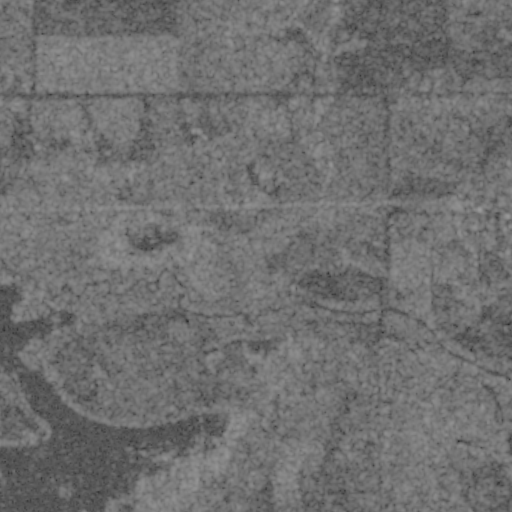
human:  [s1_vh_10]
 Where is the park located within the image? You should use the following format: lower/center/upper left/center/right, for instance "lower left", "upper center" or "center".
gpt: The park is located in the center right of the image.
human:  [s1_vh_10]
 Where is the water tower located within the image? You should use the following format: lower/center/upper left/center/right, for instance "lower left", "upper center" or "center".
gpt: The water tower is located in the center right of the image.
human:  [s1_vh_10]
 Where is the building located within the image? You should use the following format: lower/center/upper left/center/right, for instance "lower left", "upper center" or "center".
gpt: The building is located in the center right of the image.
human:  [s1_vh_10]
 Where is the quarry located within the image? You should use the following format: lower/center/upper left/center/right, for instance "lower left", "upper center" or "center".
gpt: There is no quarry in the image.

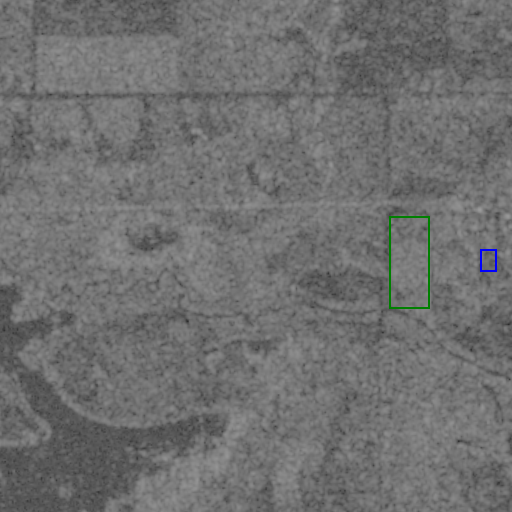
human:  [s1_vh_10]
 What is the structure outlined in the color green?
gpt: The structure outlined in green is a crop field.
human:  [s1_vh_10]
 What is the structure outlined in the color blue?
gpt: The structure outlined in blue is a park.
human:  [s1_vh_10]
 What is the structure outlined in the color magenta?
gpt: There is no magenta outline.